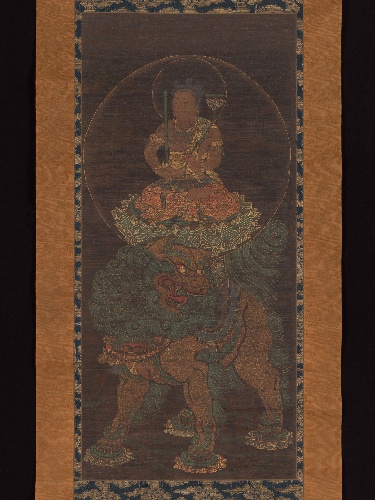
Title: 五髻文殊菩薩像|The Bodhisattva Monju (Manjushri) with Five Topknots
Artist: Unidentified
Date: 14th century
Object type: Hanging scroll
Classification: Paintings
Medium: Hanging scroll; ink, color, and gold on silk
Culture: Japan
Period: Nanbokuchō period (1336–92)
Dimensions: Image: 36 1/4 × 16 9/16 in. (92 × 42 cm)
Overall with mounting: 70 1/2 × 23 1/2 in. (179.1 × 59.7 cm)
Overall with knobs: 70 1/2 × 25 5/8 in. (179.1 × 65.1 cm)
Department: Asian Art
Credit line: Gift of Sue Cassidy Clark, in honor of Barbara Brennan Ford, 2020
Accession year: 2020
Repository: Metropolitan Museum of Art, New York, NY